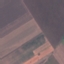
Land use / land cover: AnnualCrop